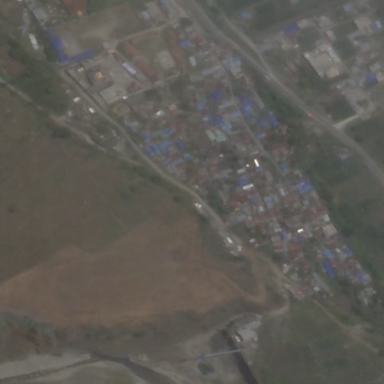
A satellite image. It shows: Residential area classified as slum.